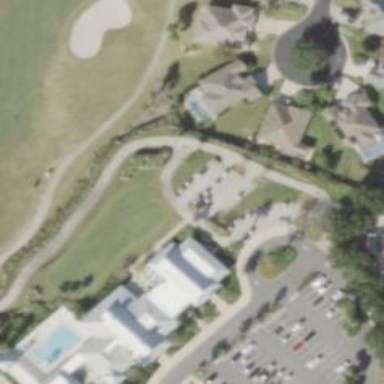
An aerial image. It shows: Path for golf carts.